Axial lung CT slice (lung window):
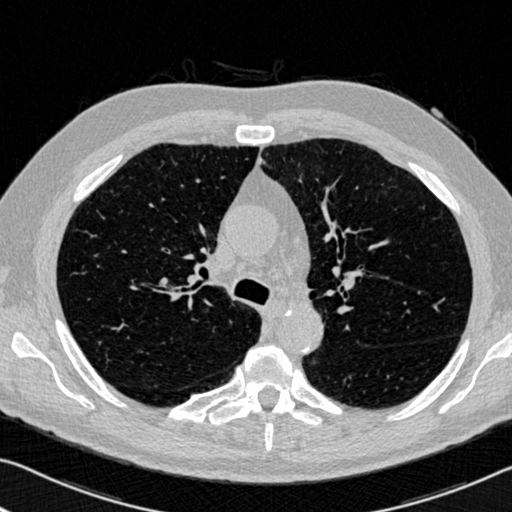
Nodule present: no